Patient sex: M
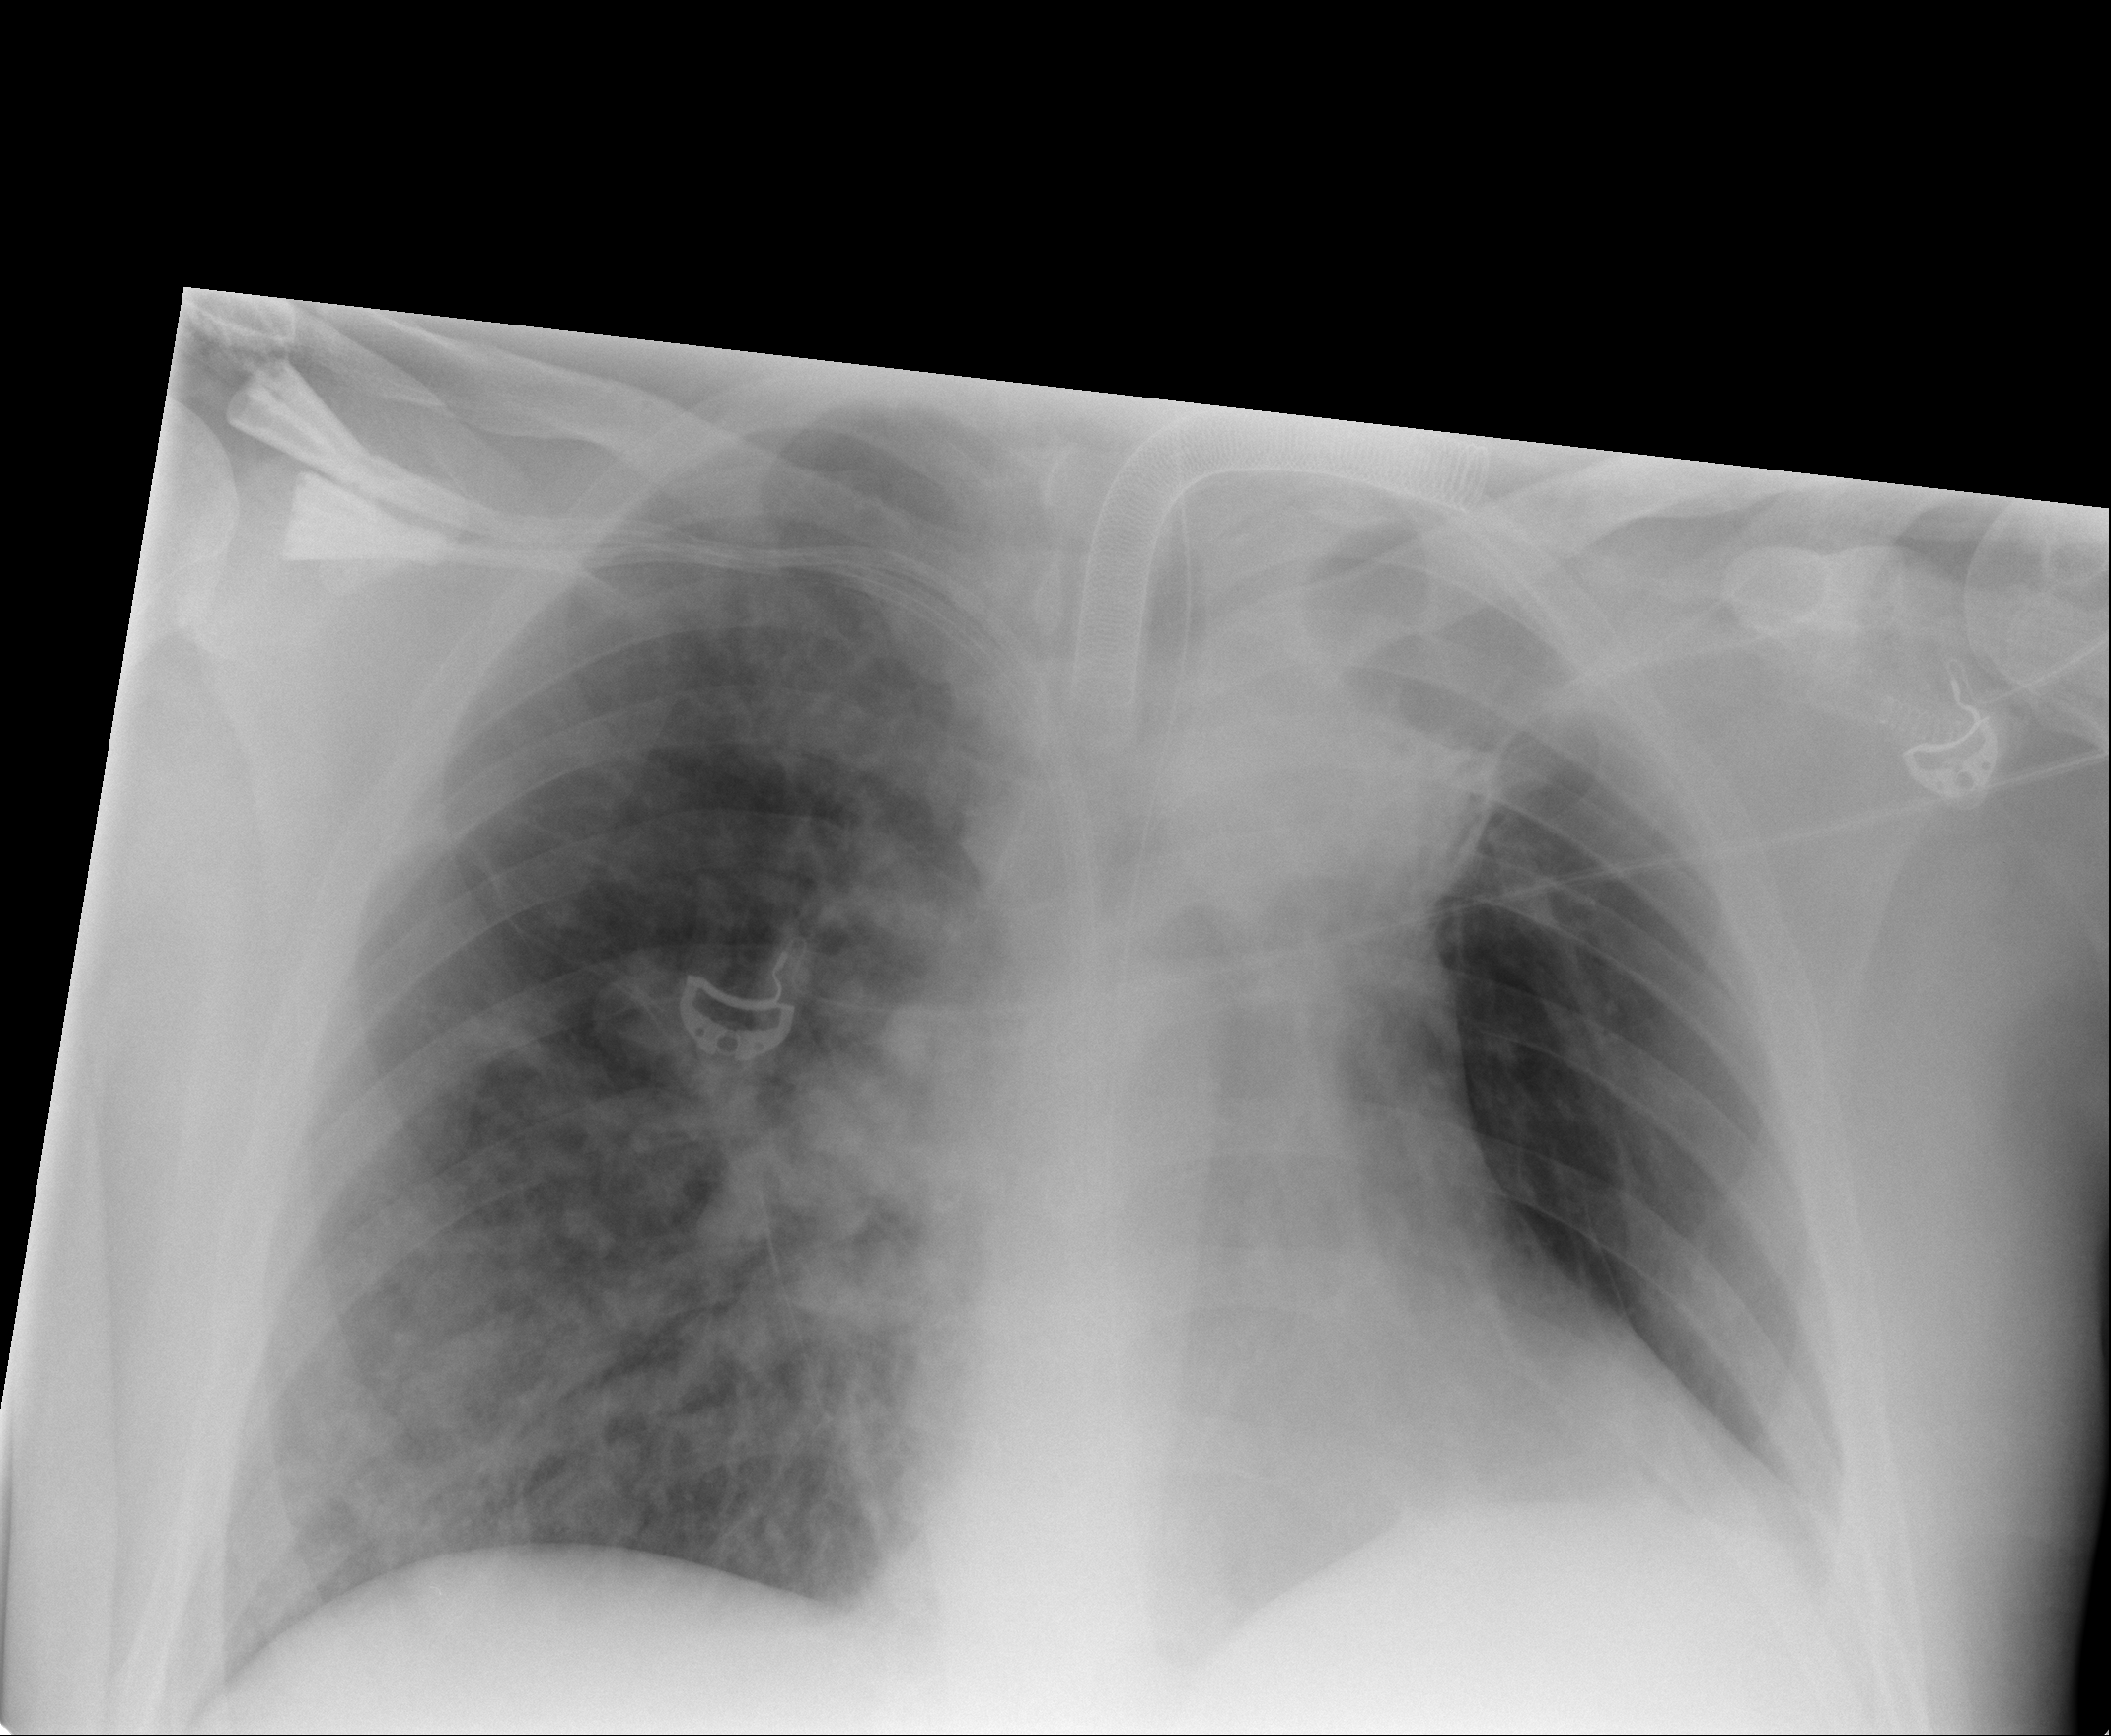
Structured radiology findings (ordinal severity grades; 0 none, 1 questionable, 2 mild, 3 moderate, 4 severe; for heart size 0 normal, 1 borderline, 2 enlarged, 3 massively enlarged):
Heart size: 1
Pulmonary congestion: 0
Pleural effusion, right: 0
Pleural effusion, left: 0
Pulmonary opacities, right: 3
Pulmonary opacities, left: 0
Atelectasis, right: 2
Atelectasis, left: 3